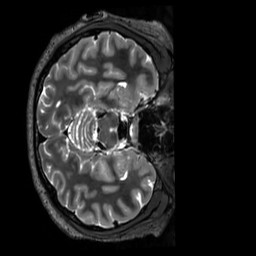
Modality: T2w
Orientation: axial
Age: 24
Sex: female
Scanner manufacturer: siemens
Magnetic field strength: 3 T
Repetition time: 3.2 s
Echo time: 0.728 s